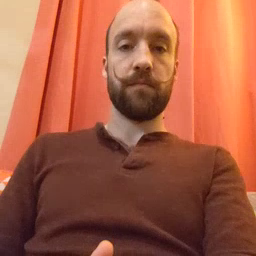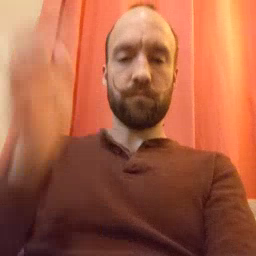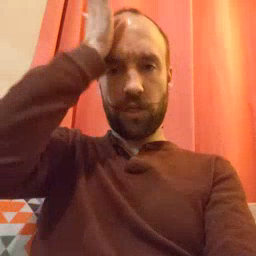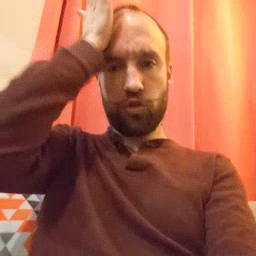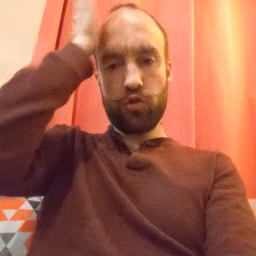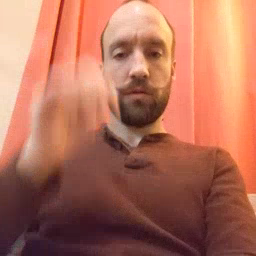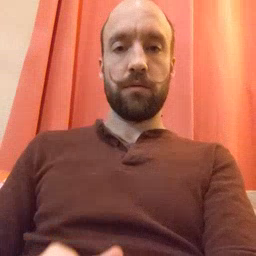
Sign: garbage